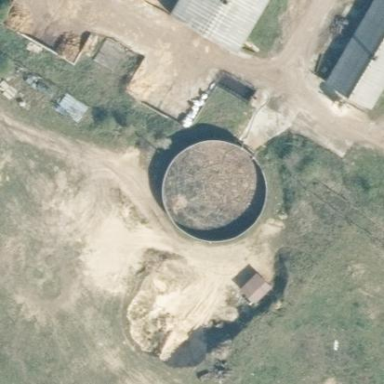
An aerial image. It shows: Silo.